You are looking at the continuous-wavelet transform of a rotating shaft's vibration signal. Based on the visible evidence, which rotor condition applies: normal, misalignment, unbalance, looseness?
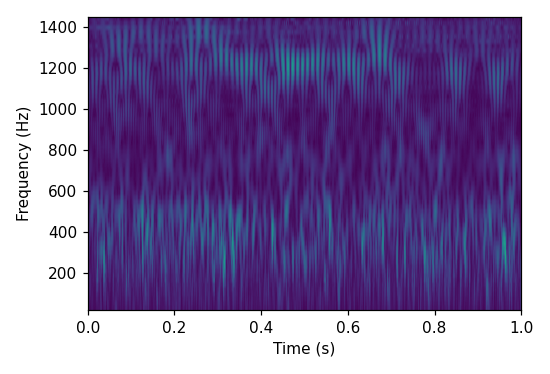
Answer: misalignment